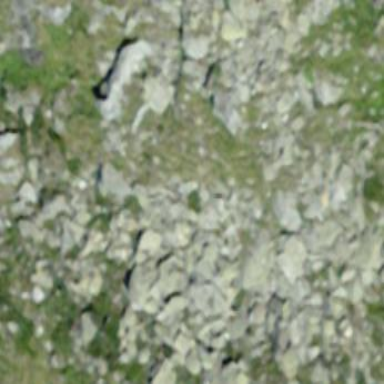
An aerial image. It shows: Natural scree.